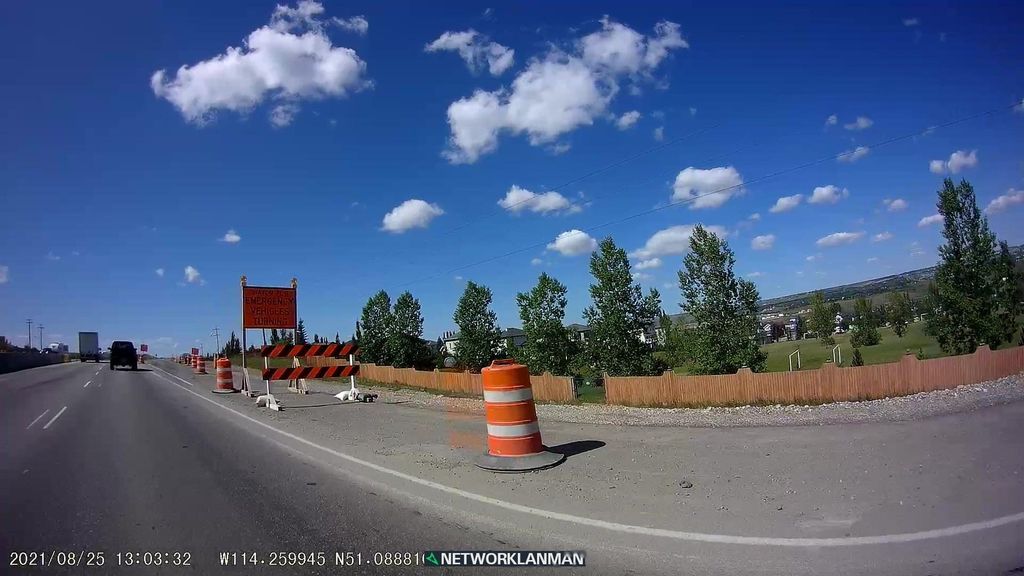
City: calgary